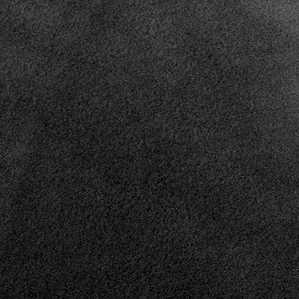
Label: frost